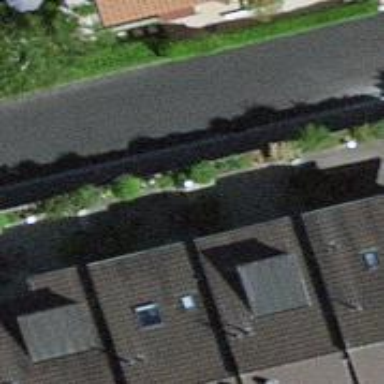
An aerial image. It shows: View of roof of building.